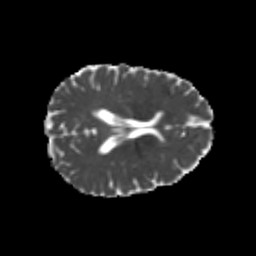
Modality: MD
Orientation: axial
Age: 25
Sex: female
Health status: healthy
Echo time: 0.074 s